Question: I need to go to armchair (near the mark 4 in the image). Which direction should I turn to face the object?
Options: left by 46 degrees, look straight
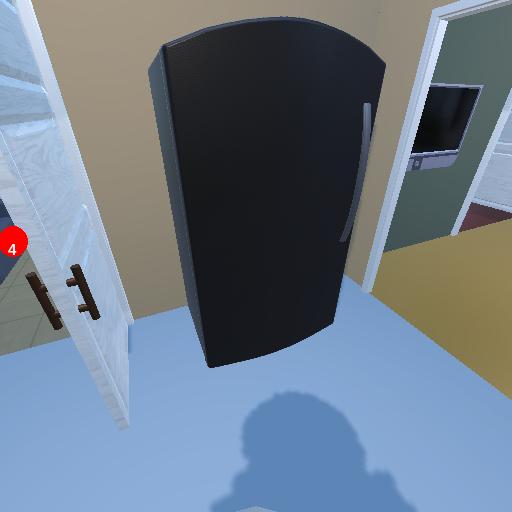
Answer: left by 46 degrees